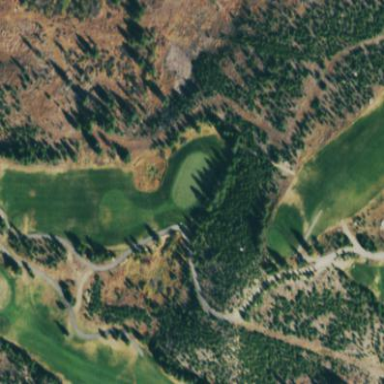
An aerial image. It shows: Area of rough grass used for golf.